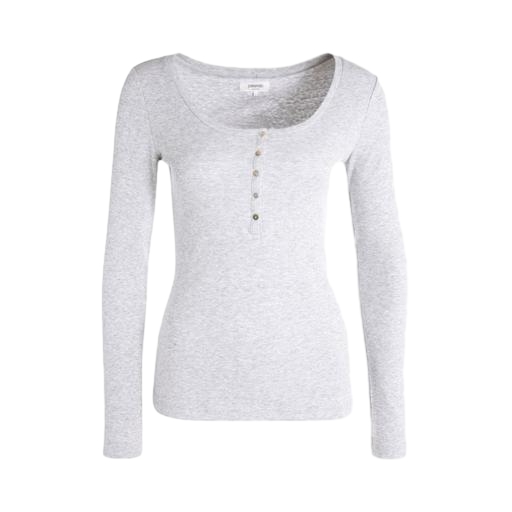
white henley long-sleeved ribbed-jersey top, long-sleeve henley tee, gray long sleeve henley tee, white background